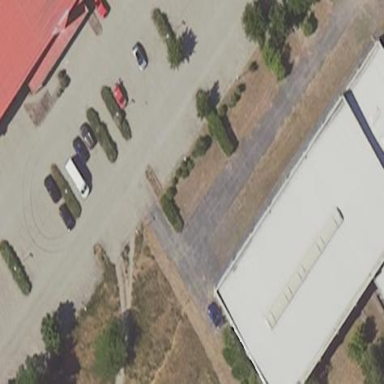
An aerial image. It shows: Parking area surfaced with paving stones.